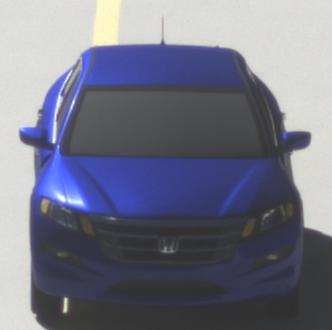
Make: Honda
Model: Crosstour
Detailed model: -
Model produced from: 2009
Model produced until: 2012
Doors: 4
Color: blue
Road condition: dry road
Daytime: morning or afternoon
Contrast: high contrast